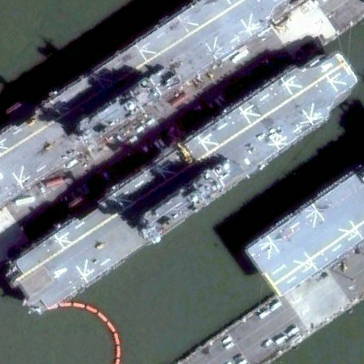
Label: assault